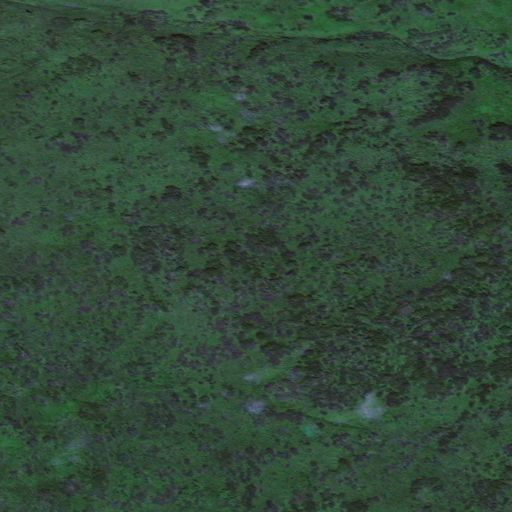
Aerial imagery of island in Alaska named Island Rock containing only unknown